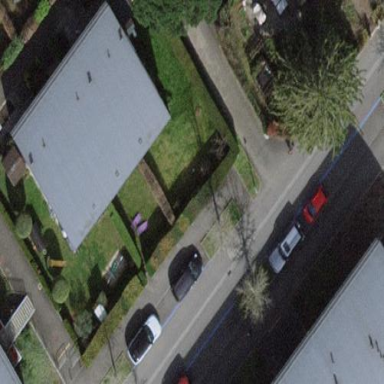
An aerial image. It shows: Garden enclosed by fence.